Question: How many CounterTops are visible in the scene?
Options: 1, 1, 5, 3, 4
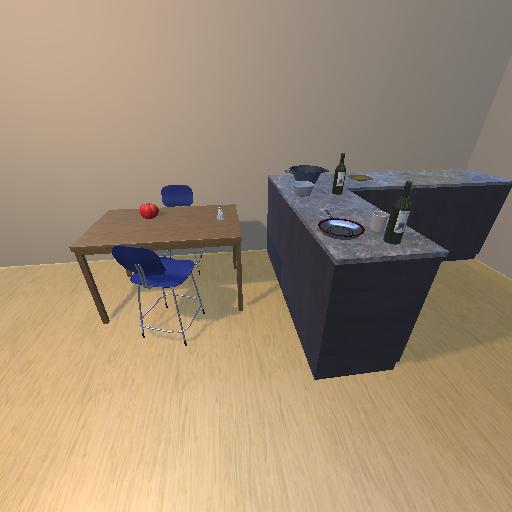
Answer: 1